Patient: sex M, age 46
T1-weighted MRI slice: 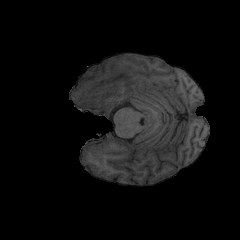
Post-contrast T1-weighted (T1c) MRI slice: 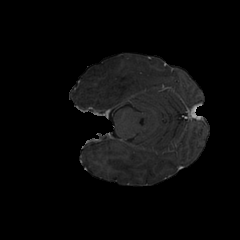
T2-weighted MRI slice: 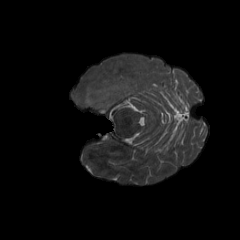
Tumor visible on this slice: yes
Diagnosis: Glioblastoma, IDH-wildtype
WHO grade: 4